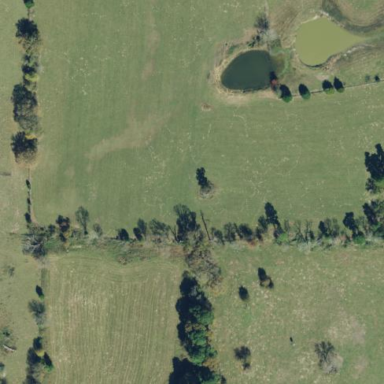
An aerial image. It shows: Pasture area used as meadow.